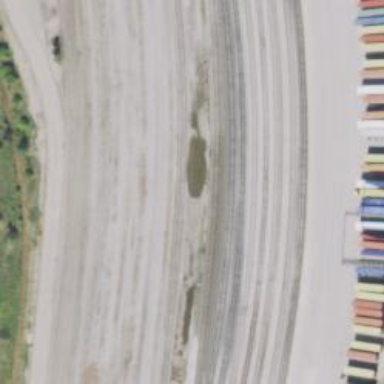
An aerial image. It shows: Railway yard used for servicing trains.